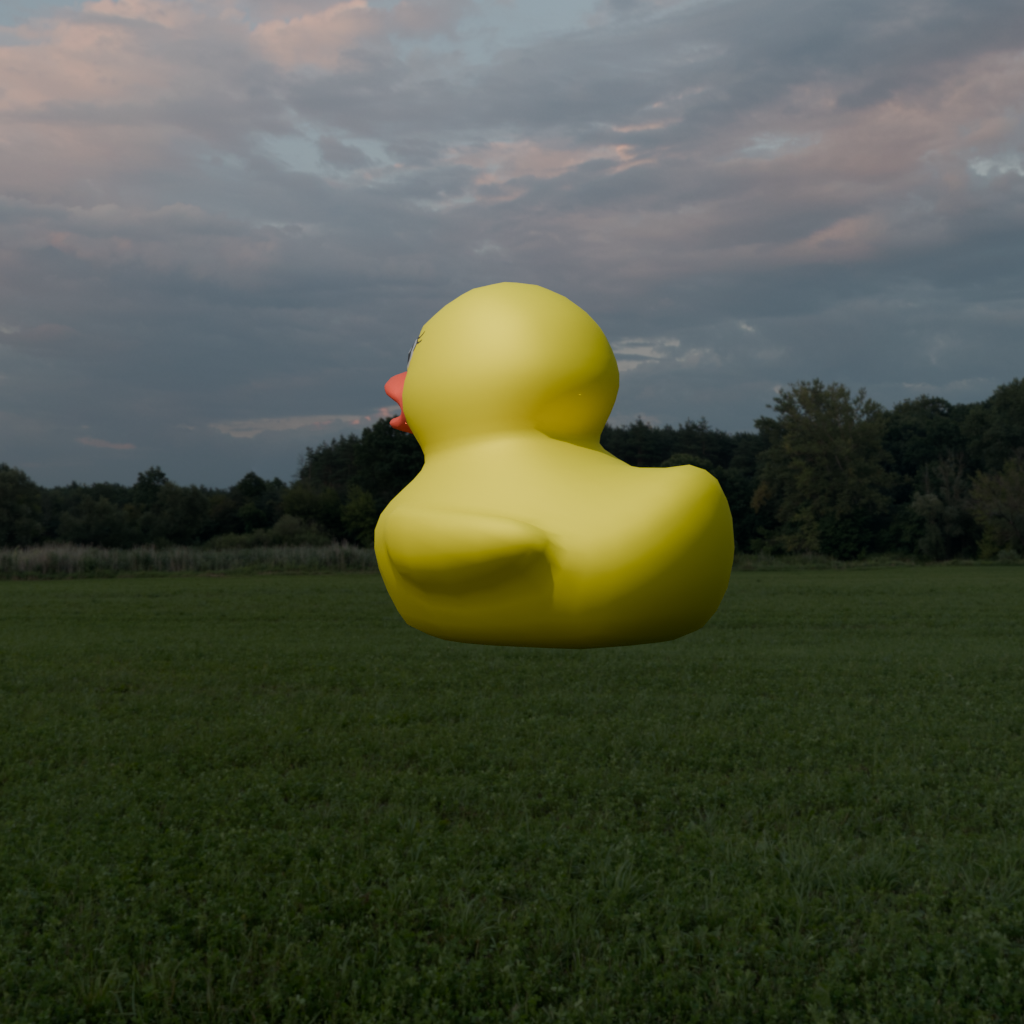
an image of a yellow rubber duck seen from <back_left> in a green field under a cloudy sky at sunset.